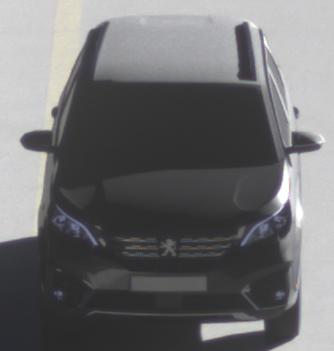
Make: Peugeot
Model: 5008 1.2 PureTech 130 Active
Detailed model: 5008 (II) (03/17 - 09/20)
Model produced from: 2017/03
Model produced until: 2018/07
Doors: 5
Color: black
Road condition: wet road
Daytime: sunrise or sunset
Contrast: high contrast